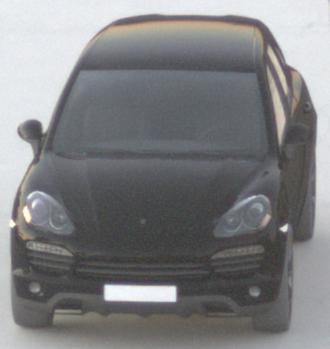
Make: Porsche
Model: Cayenne
Detailed model: Cayenne (958)
Model produced from: 2010/05
Model produced until: 2014/07
Doors: 5
Color: black
Road condition: dry road
Daytime: sunrise or sunset
Contrast: low contrast